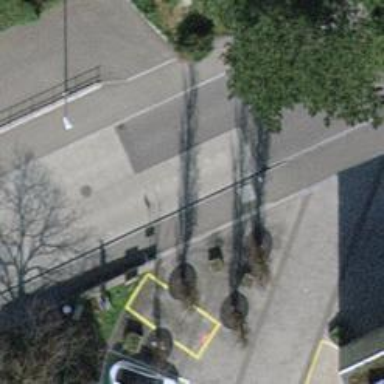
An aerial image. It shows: Bus stop with stop position for public transport.